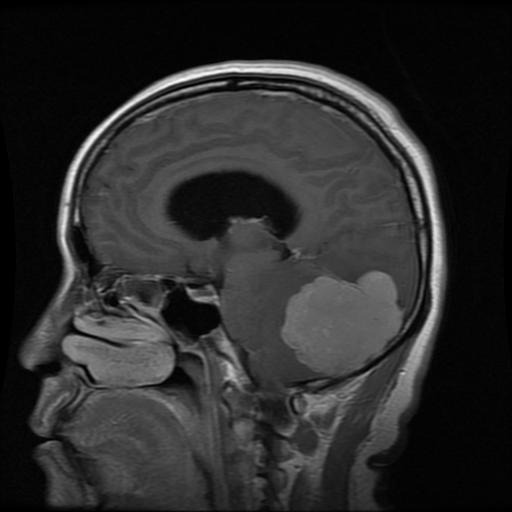
Label: meningioma